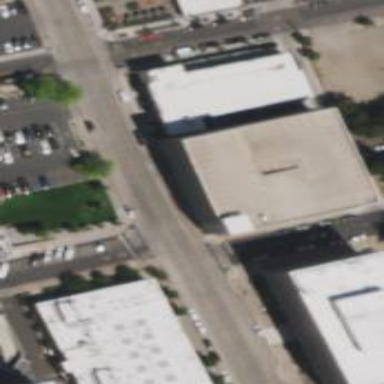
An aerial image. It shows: Parking garage.